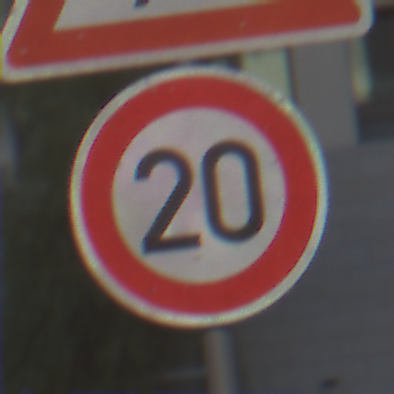
Verkehrszeichen: Geschwindigkeit20
Zusatzzeichen oben: FussgaengerRechts
Umgebung: Outdoor, Urban
Tageszeit: SunriseSunset
Wetter: Clear
Licht: Natural
Jahreszeit: NotSpecified
Kontrast: LowContrast